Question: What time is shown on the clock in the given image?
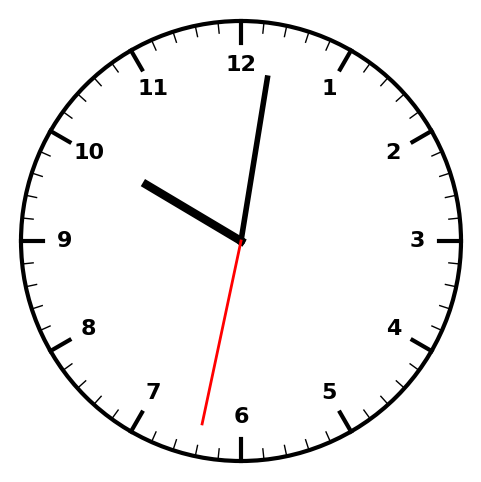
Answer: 10:01:32